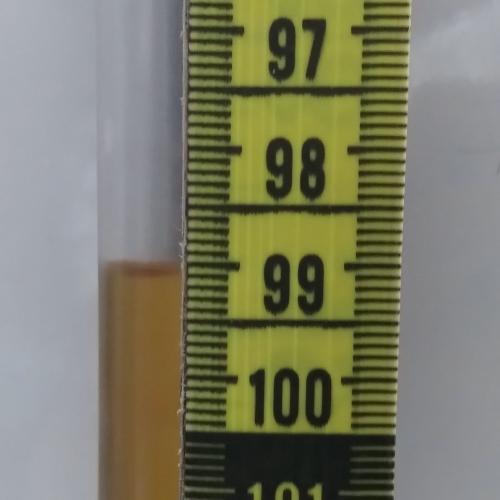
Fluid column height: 99.1 cm